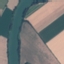
Land use / land cover: River